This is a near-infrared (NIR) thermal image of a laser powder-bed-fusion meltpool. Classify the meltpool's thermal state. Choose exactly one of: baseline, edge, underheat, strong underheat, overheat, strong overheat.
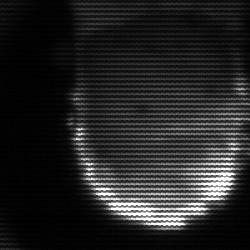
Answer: baseline